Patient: sex F, age 33
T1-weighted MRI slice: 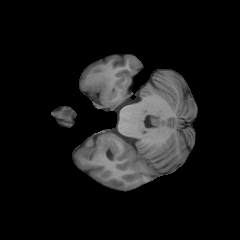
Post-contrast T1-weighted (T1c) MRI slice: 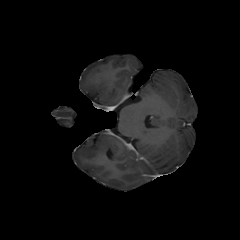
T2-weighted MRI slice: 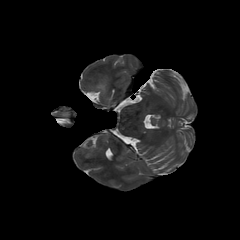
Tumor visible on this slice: yes
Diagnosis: Astrocytoma, IDH-mutant
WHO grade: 4